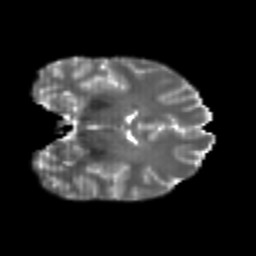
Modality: T2w
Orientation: coronal
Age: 22
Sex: female
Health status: healthy
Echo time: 0.074 s